Question: I have following C# code that uses Entity Framework approach. The tables are created in database; but the data entered is incorrect.
> Person 1 is member of Club 1 and Club 3.Person 2 is member of Club 2 and Club 3That means Club 2 has only one member.
But using the following query it can be seen that the data reached in database is incorrect.
What change need to be done in C# code in order to make it correct?

'''
static void Main(string[] args)
{
Database.SetInitializer<NerdDinners>(new MyInitializer());
string connectionstring = "Data Source=.;Initial Catalog=NerdDinners;Integrated Security=True;Connect Timeout=30";
using (var db = new NerdDinners(connectionstring))
{
Club club1 = new Club();
Club club2 = new Club();
Club club3 = new Club();
Person p1 = new Person();
Person p2 = new Person();
List<Club> clubsForPerson1 = new List<Club>();
clubsForPerson1.Add(club1);
clubsForPerson1.Add(club3);
List<Club> clubsForPerson2 = new List<Club>();
clubsForPerson2.Add(club2);
clubsForPerson2.Add(club3);
List<Person> personInClub1 = new List<Person>();
personInClub1.Add(p1);
List<Person> personInClub2 = new List<Person>();
personInClub2.Add(p2);
List<Person> personInClub3 = new List<Person>();
personInClub3.Add(p1);
personInClub3.Add(p2);
club1.Members=personInClub1;
club2.Members=personInClub2;
club3.Members=personInClub3;
p1.Clubs = clubsForPerson1;
p2.Clubs = clubsForPerson2;
db.Clubs.Add(club1);
db.Clubs.Add(club2);
db.Clubs.Add(club3);
db.Persons.Add(p1);
db.Persons.Add(p2);
int recordsAffected = db.SaveChanges();
}
}
namespace LijosEF
{
public class Person
{
public int PersonId { get; set; }
public virtual ICollection<Club> Clubs { get; set; }
}
public class Club
{
public int ClubId { get; set; }
public virtual ICollection<Person> Members { get; set; }
}
public abstract class PaymentComponent
{
public int PaymentComponentID { get; set; }
public int MyValue { get; set; }
public abstract int GetEffectiveValue();
}
public partial class GiftCouponPayment : PaymentComponent
{
public override int GetEffectiveValue()
{
if (MyValue < 2000)
{
return 0;
}
return MyValue;
}
}
public partial class ClubCardPayment : PaymentComponent
{
public override int GetEffectiveValue()
{
return MyValue;
}
}
public partial class Payment
{
public int PaymentID { get; set; }
public List<PaymentComponent> PaymentComponents { get; set; }
public DateTime PayedTime { get; set; }
}
public class MyInitializer : CreateDatabaseIfNotExists<NerdDinners>
{
//Only one identity column can be created per table.
protected override void Seed(NerdDinners context)
{
}
}
//System.Data.Entity.DbContext is from EntityFramework.dll
public class NerdDinners : System.Data.Entity.DbContext
{
public NerdDinners(string connString): base(connString)
{
}
protected override void OnModelCreating(DbModelBuilder modelbuilder)
{
//Fluent API - Plural Removal
modelbuilder.Conventions.Remove<PluralizingTableNameConvention>();
}
public DbSet<Person> Persons { get; set; }
public DbSet<Club> Clubs { get; set; }
}
}
'''
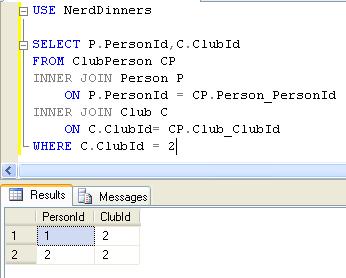
Answer: There was no problem actually. I thought about it as a problem due to the order of id creation. I have got some other issues that I have posted in <URL>.
It uses
'''
((IObjectContextAdapter)db).ObjectContext.Attach((IEntityWithKey)entity);
'''